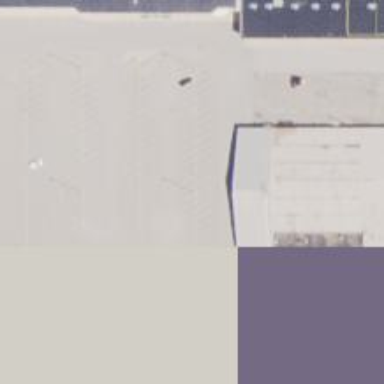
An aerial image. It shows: Building with bowling alley inside.